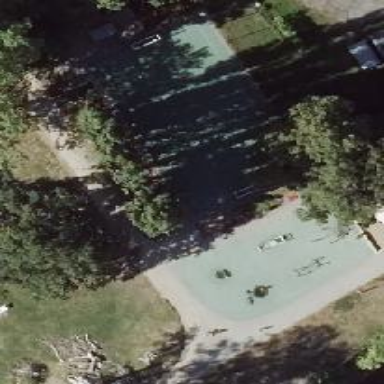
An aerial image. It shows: Playground area for leisure activities on the land.